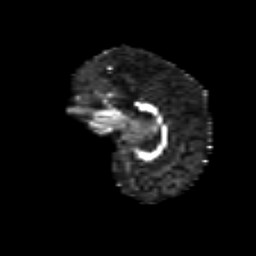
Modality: FA
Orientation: sagittal
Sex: female
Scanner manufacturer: siemens
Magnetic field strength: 3 T
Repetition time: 5 s
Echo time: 0.071 s